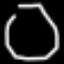
Label: octagon